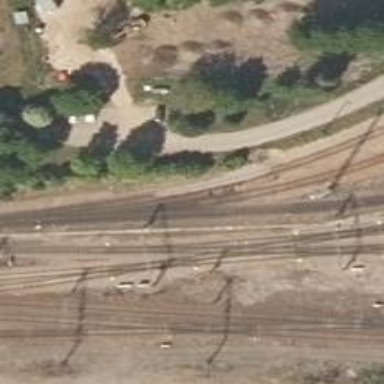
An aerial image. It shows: Railway signal.